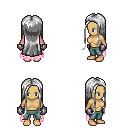
a pixel art fantasy rpg character, female body template, human, tanned skin, pink tattered cape, teal pants, white extra-long hairstyle, metal gloves, four views (front, back, left, right), 2x2 character sprite sheet, small pixel art, hard edges, no anti-aliasing